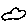
Label: cloud